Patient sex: F
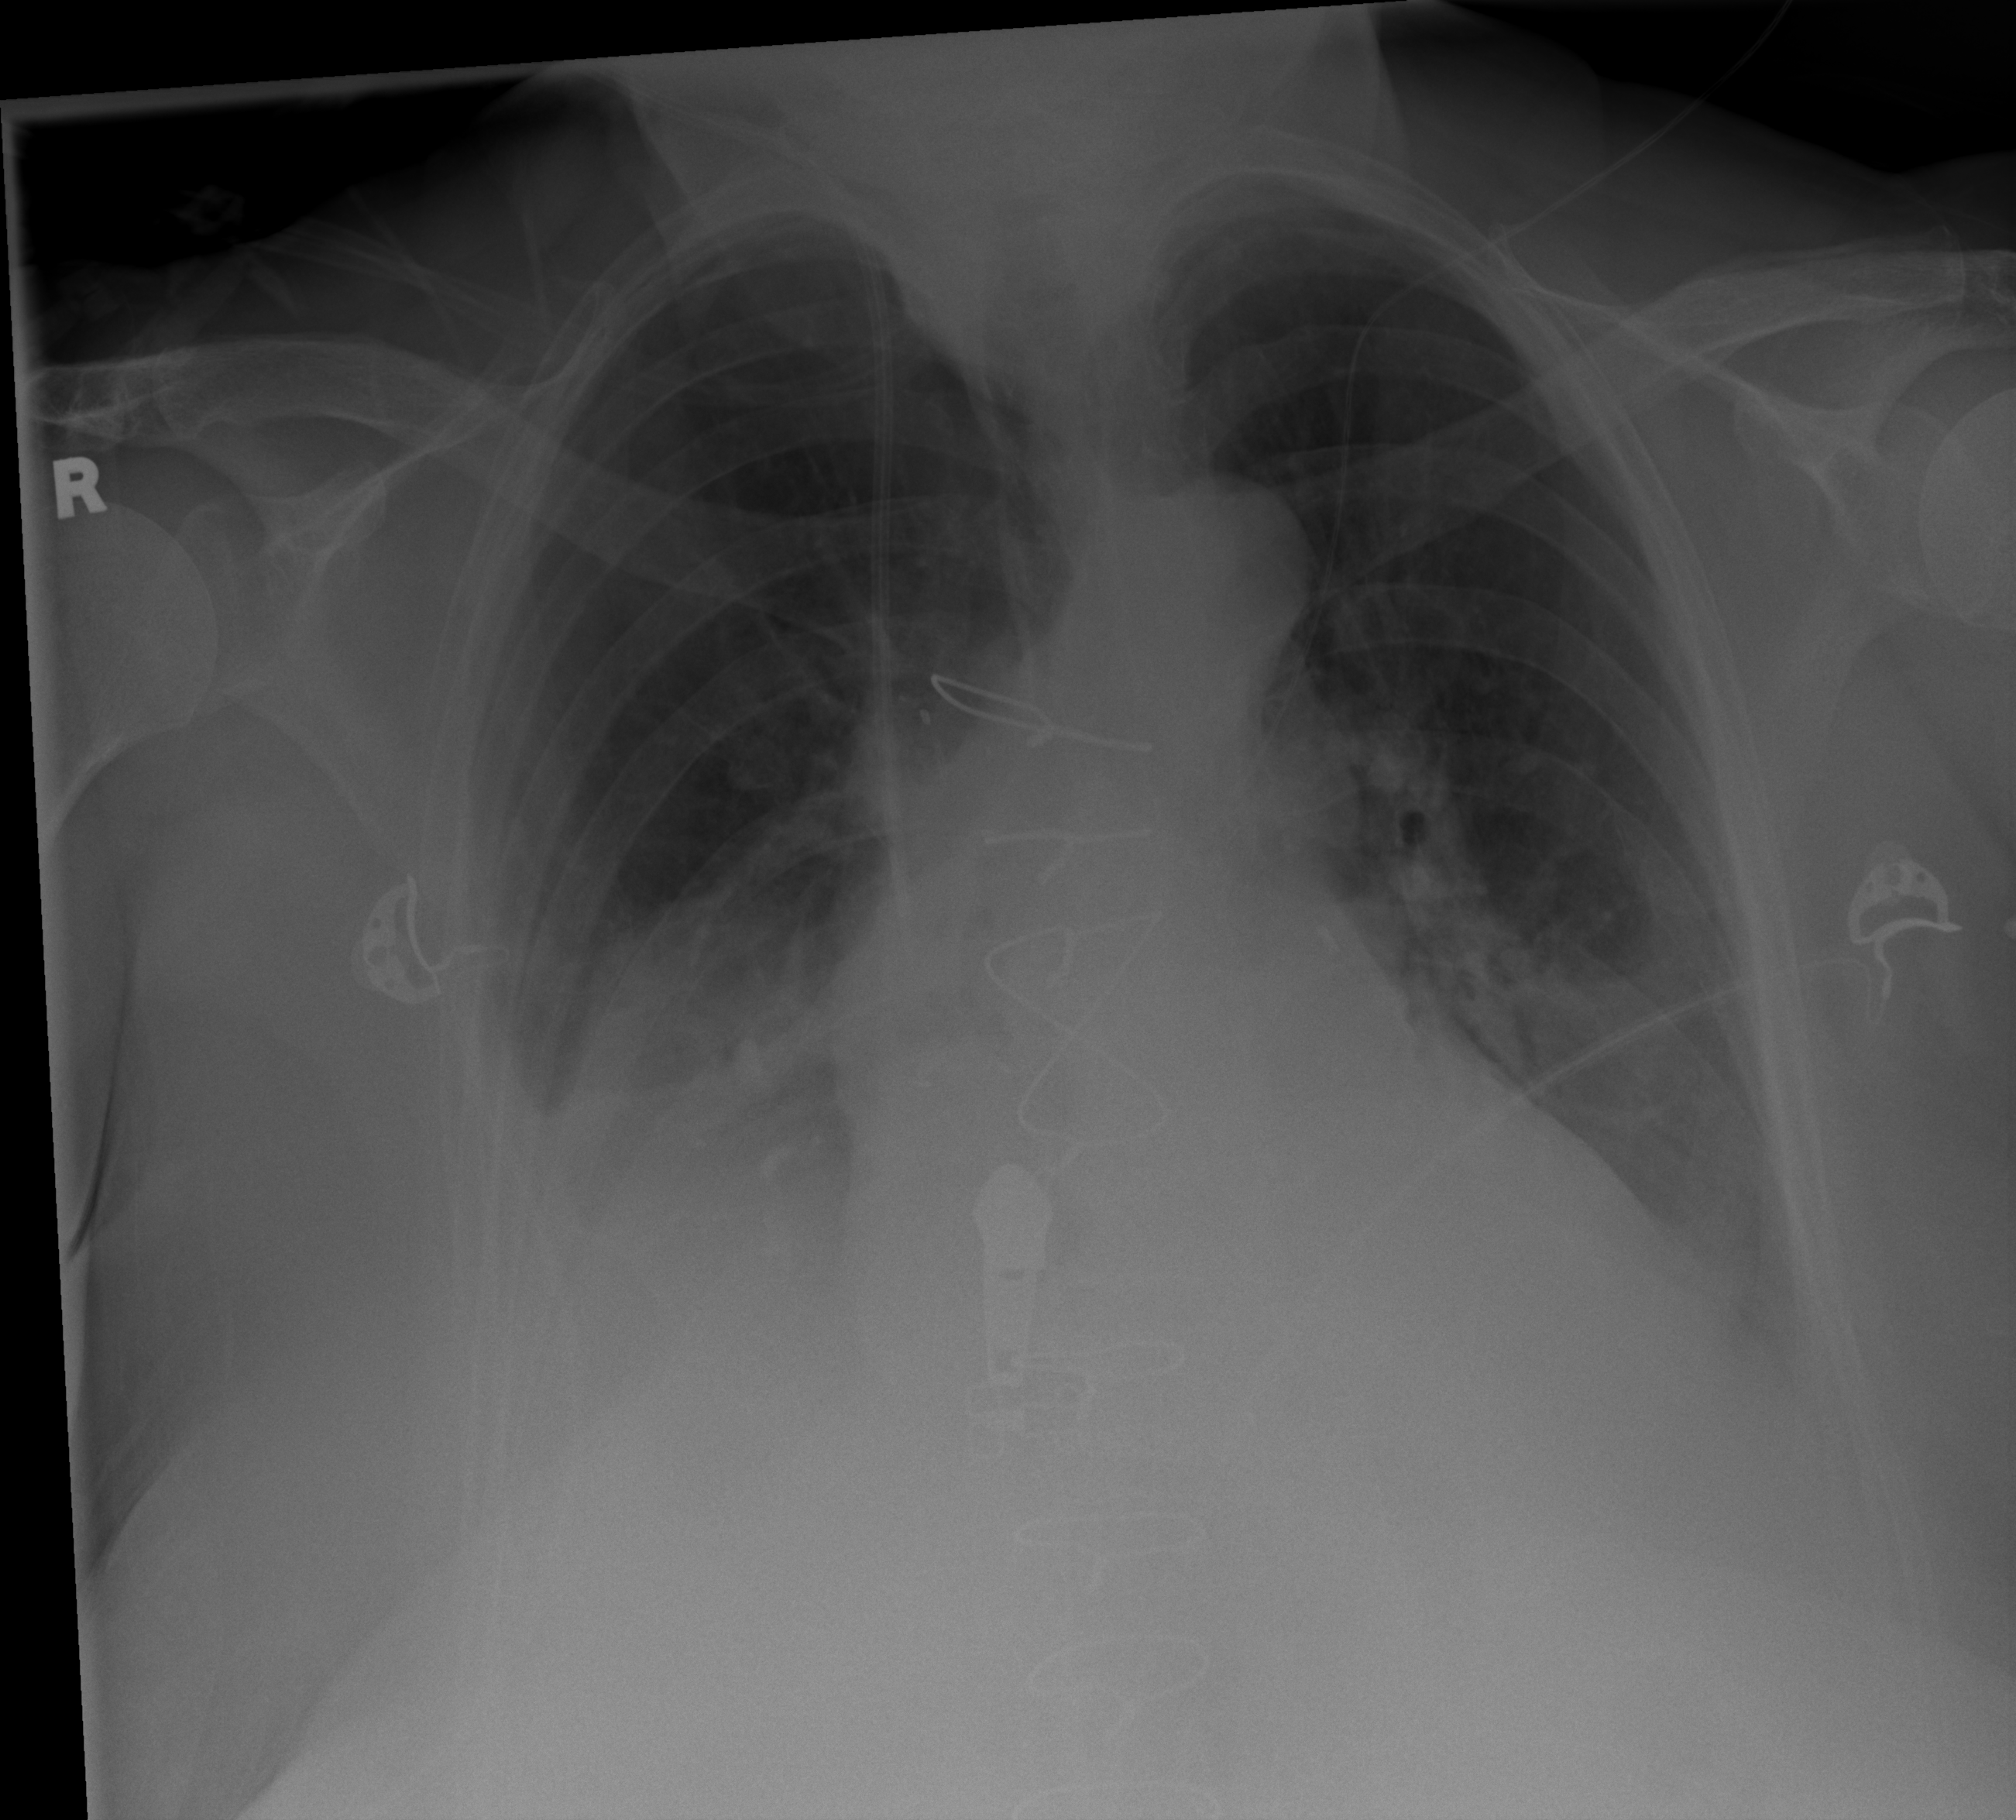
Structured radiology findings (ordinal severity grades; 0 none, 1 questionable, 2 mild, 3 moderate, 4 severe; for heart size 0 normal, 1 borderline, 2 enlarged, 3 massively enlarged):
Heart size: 0
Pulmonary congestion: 2
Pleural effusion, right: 3
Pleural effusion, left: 2
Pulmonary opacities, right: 1
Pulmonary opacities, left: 0
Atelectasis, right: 2
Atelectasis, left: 1